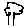
Label: tree